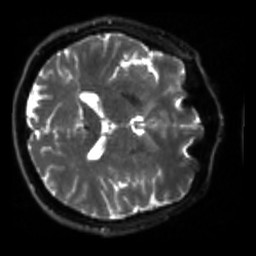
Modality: sbref
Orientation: axial
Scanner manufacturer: siemens
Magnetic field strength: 3 T
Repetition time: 4 s
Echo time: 0.0594 s